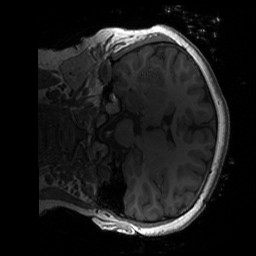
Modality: T1w
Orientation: coronal
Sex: female
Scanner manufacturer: siemens
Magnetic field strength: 3 T
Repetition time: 1.9 s
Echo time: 0.00243 s